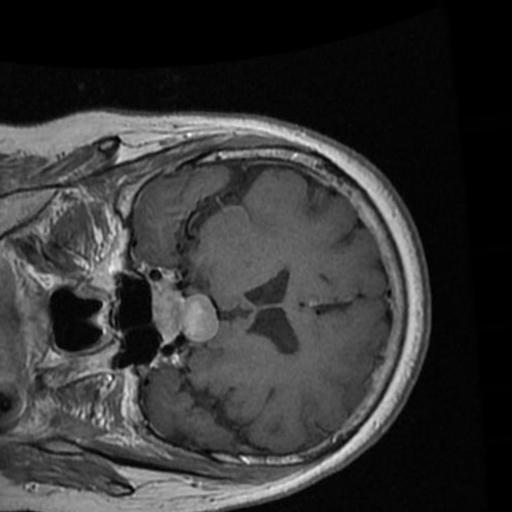
Label: brain_tumor